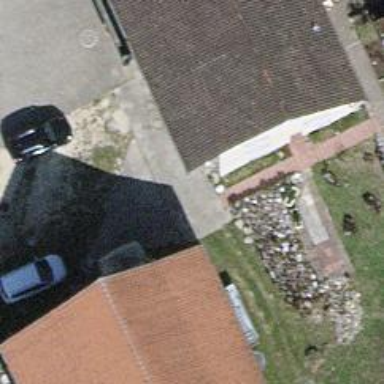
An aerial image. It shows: Detached building.